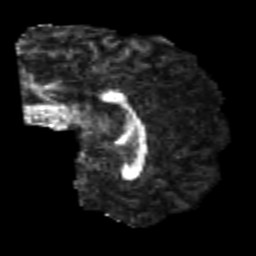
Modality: FA
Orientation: sagittal
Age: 23
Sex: male
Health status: healthy
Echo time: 0.074 s